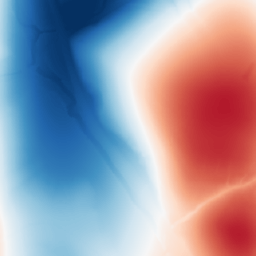
Category: trend_removal
Decomposition family: polynomial
Decomposition parameters: degree: 3
Upsampling method: area
Upsampling parameters: scale: 2
Upsampling scale: 2